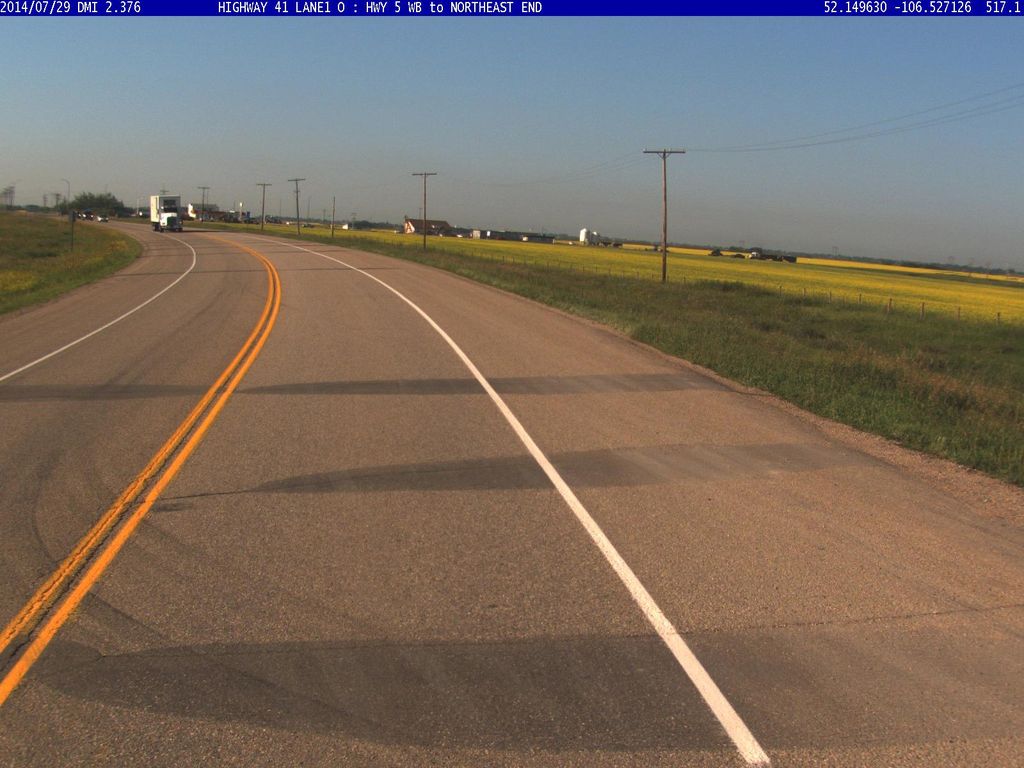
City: saskatoon